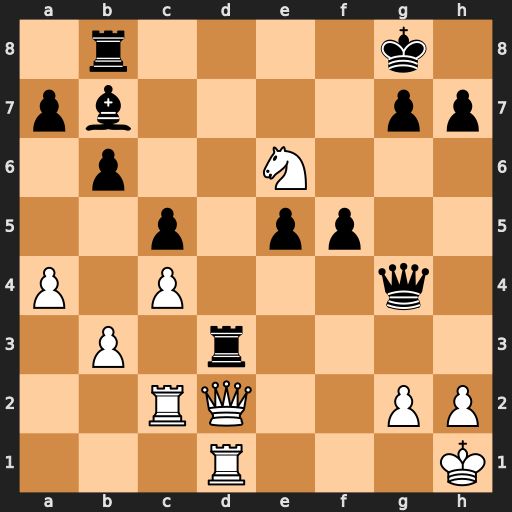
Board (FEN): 1r4k1/pb4pp/1p2N3/2p1pp2/P1P3q1/1P1r4/2RQ2PP/3R3K
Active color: w
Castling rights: -
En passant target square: -
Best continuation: Qxd3 Be4 Qd6